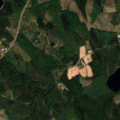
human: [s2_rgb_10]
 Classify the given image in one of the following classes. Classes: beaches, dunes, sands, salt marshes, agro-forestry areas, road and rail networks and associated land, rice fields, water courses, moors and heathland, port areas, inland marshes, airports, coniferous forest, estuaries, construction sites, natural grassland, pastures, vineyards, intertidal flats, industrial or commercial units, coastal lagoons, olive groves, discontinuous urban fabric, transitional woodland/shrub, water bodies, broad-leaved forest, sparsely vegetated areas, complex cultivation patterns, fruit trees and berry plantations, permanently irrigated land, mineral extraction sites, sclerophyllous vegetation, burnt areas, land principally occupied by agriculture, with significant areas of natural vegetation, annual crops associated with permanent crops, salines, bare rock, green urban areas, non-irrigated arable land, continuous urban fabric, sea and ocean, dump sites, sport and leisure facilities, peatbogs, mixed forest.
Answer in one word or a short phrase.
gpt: coniferous forest, mixed forest